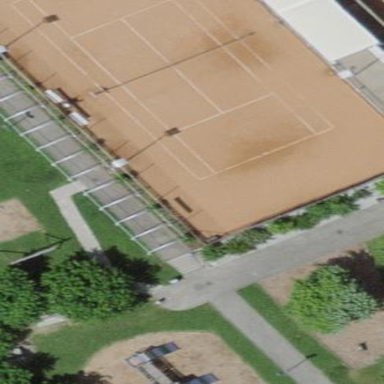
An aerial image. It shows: Tennis court on pitch.